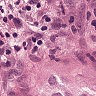
Metastatic tissue present: yes